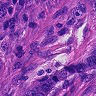
Metastatic tissue present: yes